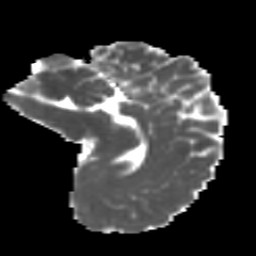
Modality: MD
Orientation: sagittal
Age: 13
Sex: male
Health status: ill
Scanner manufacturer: ge
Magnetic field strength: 3 T
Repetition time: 6.752 s
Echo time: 0.079 s